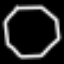
Label: octagon